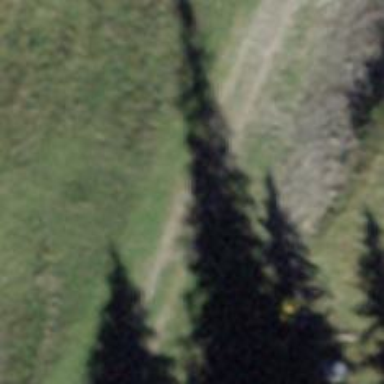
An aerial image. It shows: Downhill skiing track.